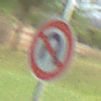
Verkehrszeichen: VerbotWenden
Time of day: MorningAfternoon
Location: Outdoor (Nature)
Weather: PartlyCloudy
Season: NotSpecified
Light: Natural